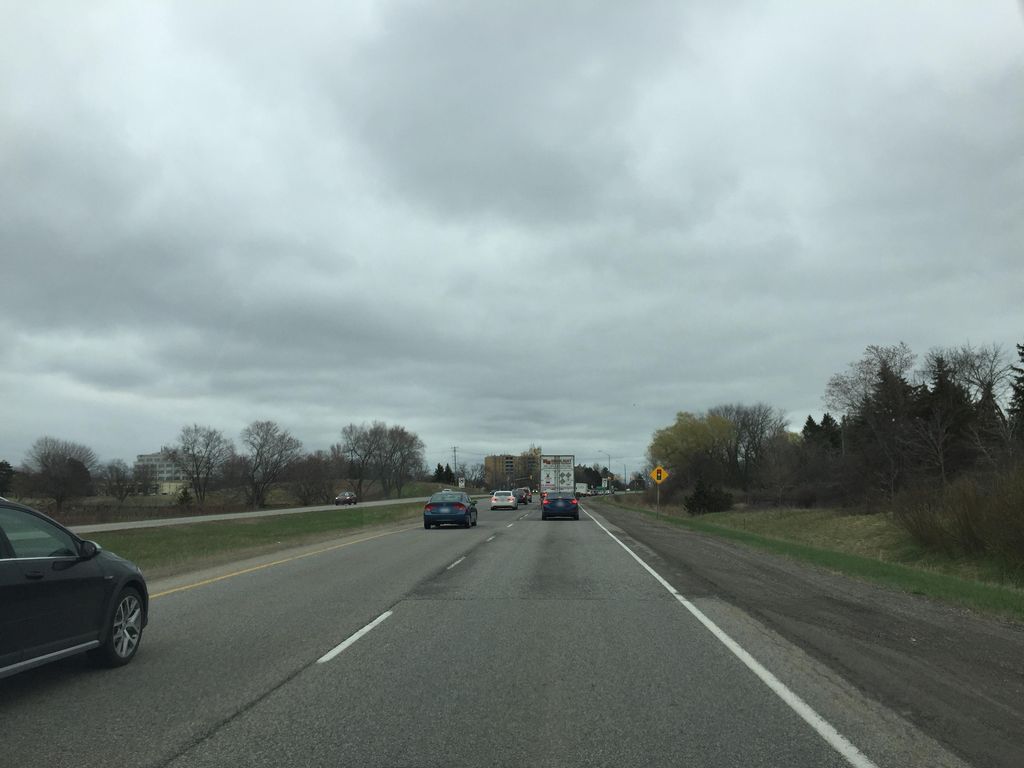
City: kitchener-waterloo